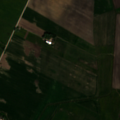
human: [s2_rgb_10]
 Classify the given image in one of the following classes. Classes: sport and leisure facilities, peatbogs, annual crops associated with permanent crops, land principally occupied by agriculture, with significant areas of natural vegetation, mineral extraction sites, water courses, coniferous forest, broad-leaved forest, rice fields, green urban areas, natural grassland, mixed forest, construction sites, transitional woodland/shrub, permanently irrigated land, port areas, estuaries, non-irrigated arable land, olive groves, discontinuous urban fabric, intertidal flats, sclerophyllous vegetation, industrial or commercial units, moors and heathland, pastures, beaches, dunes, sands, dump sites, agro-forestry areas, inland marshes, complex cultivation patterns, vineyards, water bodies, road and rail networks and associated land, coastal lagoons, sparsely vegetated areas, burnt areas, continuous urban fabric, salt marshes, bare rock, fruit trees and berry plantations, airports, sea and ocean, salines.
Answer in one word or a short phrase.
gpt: non-irrigated arable land, pastures, land principally occupied by agriculture, with significant areas of natural vegetation